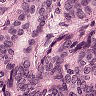
Metastatic tissue present: yes